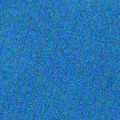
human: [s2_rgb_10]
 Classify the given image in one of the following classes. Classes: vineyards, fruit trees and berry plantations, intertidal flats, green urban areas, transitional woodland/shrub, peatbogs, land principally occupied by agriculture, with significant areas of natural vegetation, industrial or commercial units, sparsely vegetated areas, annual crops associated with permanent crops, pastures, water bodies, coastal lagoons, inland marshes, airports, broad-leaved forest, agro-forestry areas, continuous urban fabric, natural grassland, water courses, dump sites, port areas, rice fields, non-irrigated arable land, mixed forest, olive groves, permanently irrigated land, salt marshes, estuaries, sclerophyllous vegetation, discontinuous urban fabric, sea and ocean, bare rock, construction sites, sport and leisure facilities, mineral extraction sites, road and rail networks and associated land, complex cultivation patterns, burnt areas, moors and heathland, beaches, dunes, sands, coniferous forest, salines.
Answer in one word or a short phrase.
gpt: sea and ocean